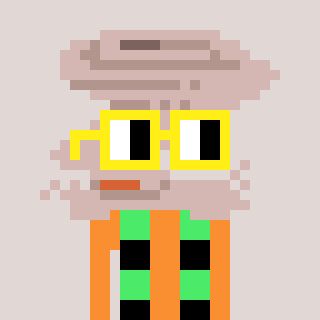
a pixel art character with square yellow glasses, a tornado-shaped head and a orange-colored body on a warm background